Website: ulta-beauty
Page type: gifting
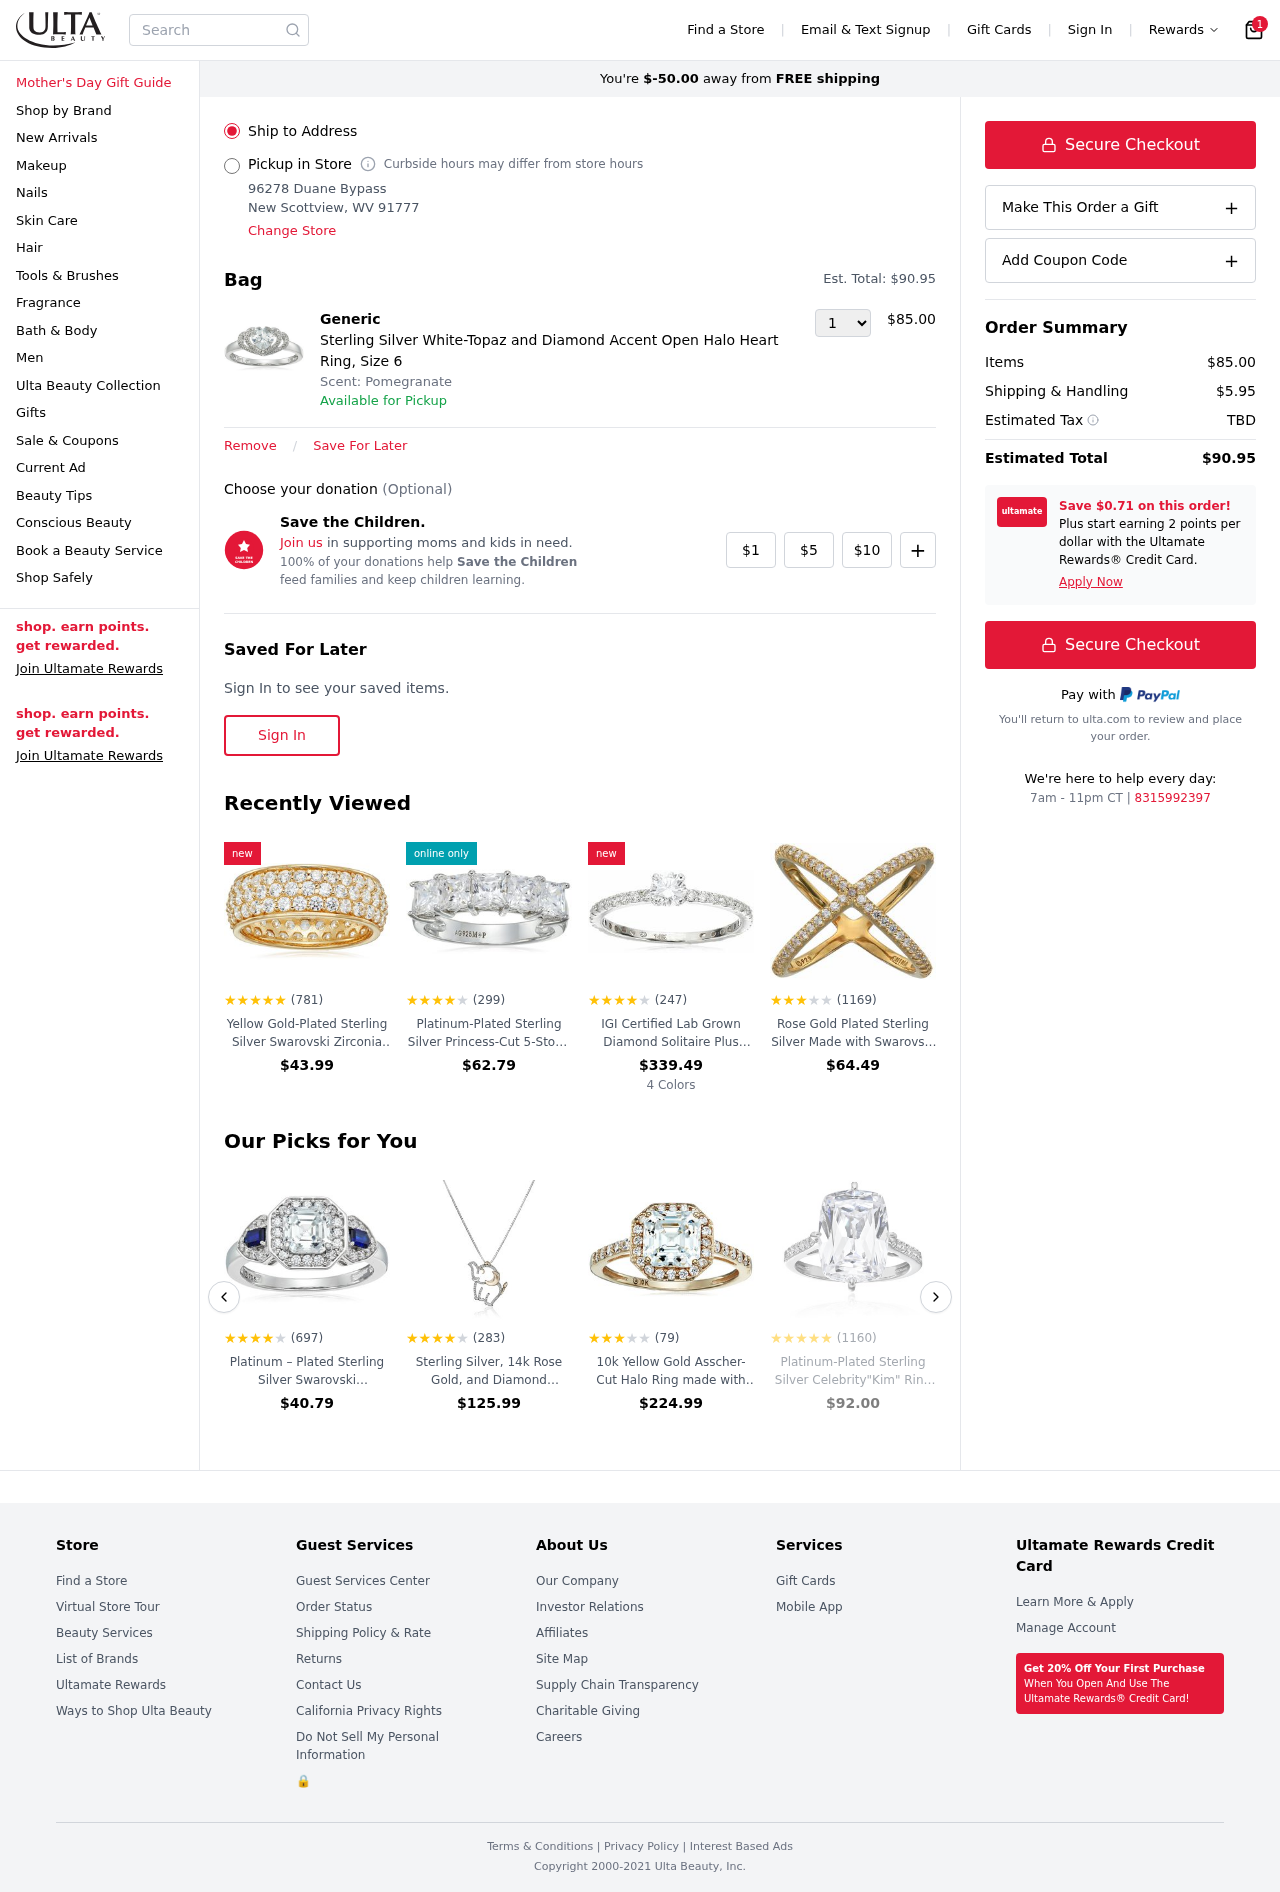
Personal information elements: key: PII_LOCATION1_CITY_STATE_ZIP
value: New Scottview, WV 91777
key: PII_LOCATION1_STREET
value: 96278 Duane Bypass
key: PII_PHONE
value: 8315992397
Product elements: key: PRODUCT1_BRAND
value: Generic
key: PRODUCT1_NAME
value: Sterling Silver White-Topaz and Diamond Accent Open Halo Heart Ring, Size 6
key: PRODUCT1_PRICE
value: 85
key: PRODUCT1_QUANTITY
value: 1
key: PRODUCT2_NAME
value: Yellow Gold-Plated Sterling Silver Swarovski Zirconia Three-Row Pave Round Cut Ring, Size 6
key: PRODUCT2_NUM_RATINGS
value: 781
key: PRODUCT2_PRICE
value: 43.99
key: PRODUCT2_RATING
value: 4.7
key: PRODUCT3_NAME
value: Platinum-Plated Sterling Silver Princess-Cut 5-Stone Ring made with Swarovski Zirconia (3 cttw), Siz
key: PRODUCT3_NUM_RATINGS
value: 299
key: PRODUCT3_PRICE
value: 62.79
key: PRODUCT3_RATING
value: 4
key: PRODUCT4_NAME
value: IGI Certified Lab Grown Diamond Solitaire Plus Engagement Ring 14k White Gold(1/2 CT.TW, I-J Color,
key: PRODUCT4_NUM_RATINGS
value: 247
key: PRODUCT4_PRICE
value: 339.49
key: PRODUCT4_RATING
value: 4.4
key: PRODUCT5_NAME
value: Rose Gold Plated Sterling Silver Made with Swarovski Zirconia Criss Cross Single"X" Ring, Size 7
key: PRODUCT5_NUM_RATINGS
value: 1169
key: PRODUCT5_PRICE
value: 64.49
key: PRODUCT5_RATING
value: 3.4
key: PRODUCT6_NAME
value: Platinum – Plated Sterling Silver Swarovski zirukoniaantexi-ku Asscher – Cut and Created Sapphire Ri
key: PRODUCT6_NUM_RATINGS
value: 697
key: PRODUCT6_PRICE
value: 40.79
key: PRODUCT6_RATING
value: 3.9
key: PRODUCT7_NAME
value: Sterling Silver, 14k Rose Gold, and Diamond Elephant Pendant Necklace
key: PRODUCT7_NUM_RATINGS
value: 283
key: PRODUCT7_PRICE
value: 125.99
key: PRODUCT7_RATING
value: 3.9
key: PRODUCT8_NAME
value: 10k Yellow Gold Asscher-Cut Halo Ring made with Swarovski Zirconia
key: PRODUCT8_NUM_RATINGS
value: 79
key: PRODUCT8_PRICE
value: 224.99
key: PRODUCT8_RATING
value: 3.2
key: PRODUCT9_NAME
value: Platinum-Plated Sterling Silver Celebrity"Kim" Ring made with Swarovski Zirconia Accents
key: PRODUCT9_NUM_RATINGS
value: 1160
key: PRODUCT9_PRICE
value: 92
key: PRODUCT9_RATING
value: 4.5
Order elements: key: ORDER_NUM_ITEMS
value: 1
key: AMOUNT_TO_FREE_SHIPPING
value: $-50.00
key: ORDER_TOTAL
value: $90.95
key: ORDER_SUBTOTAL
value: $85.00
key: ORDER_SHIPPING_COST
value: $5.95
Search elements: key: HEADER_SEARCH
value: Search